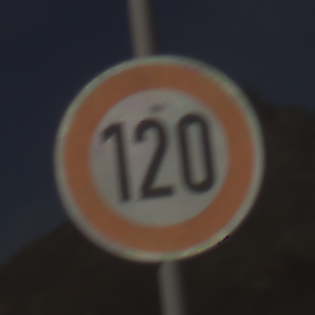
Verkehrszeichen: Geschwindigkeit120
Umgebung: Outdoor, RoadRail
Tageszeit: MorningAfternoon
Wetter: PartlyCloudy
Licht: Natural
Jahreszeit: NotSpecified
Kontrast: HighContrast